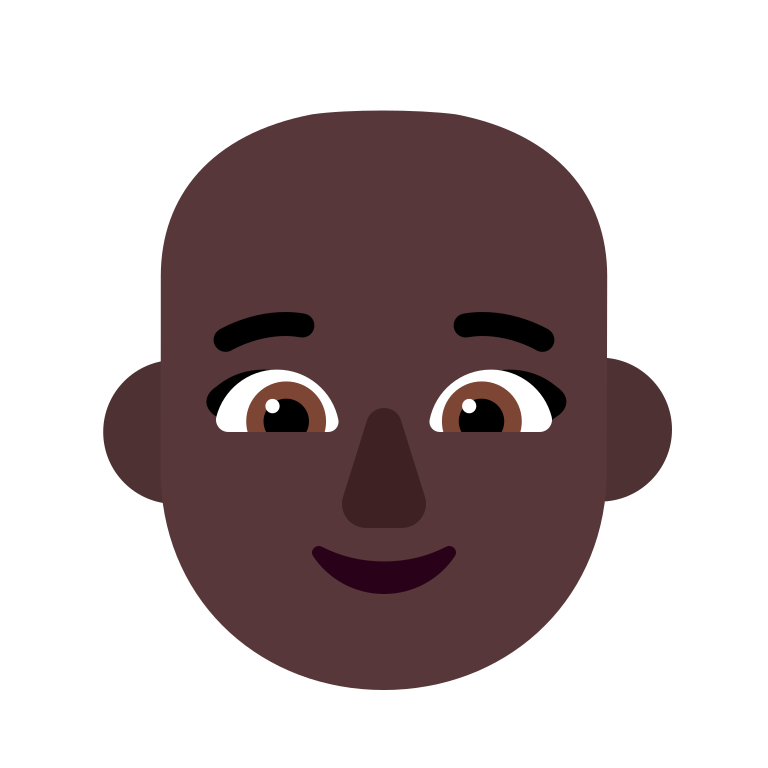
woman bald flat dark